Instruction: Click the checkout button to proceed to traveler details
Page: cart
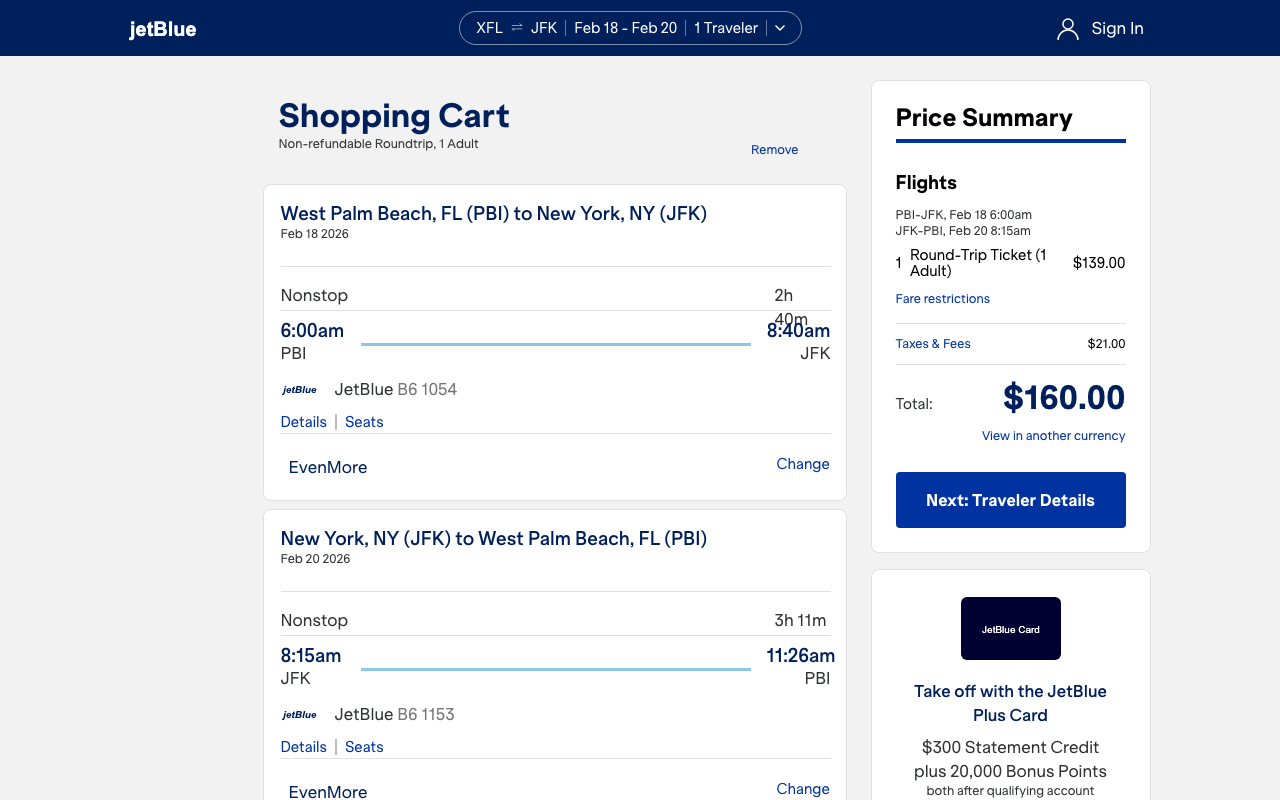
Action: click